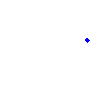
Particle: kaon